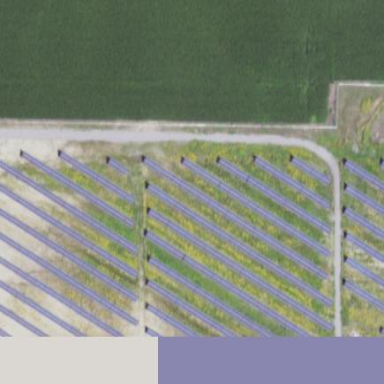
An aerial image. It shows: Solar power generator using photovoltaic panels.